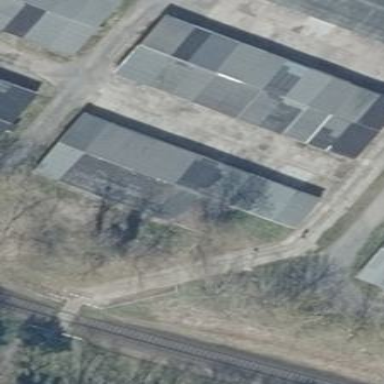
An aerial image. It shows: Group of garages.